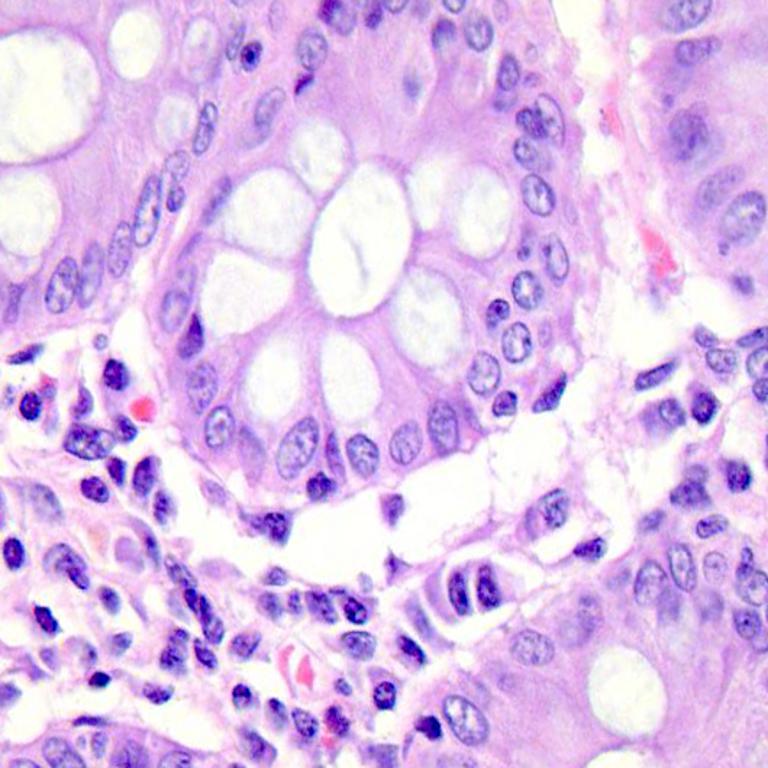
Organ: colon
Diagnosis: benign